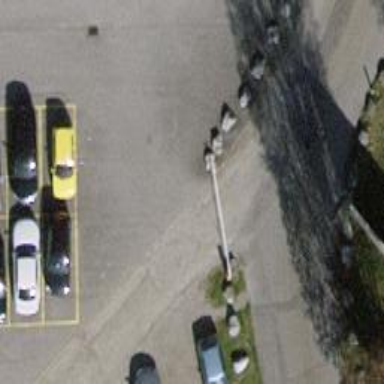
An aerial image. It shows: Lift gate barrier.